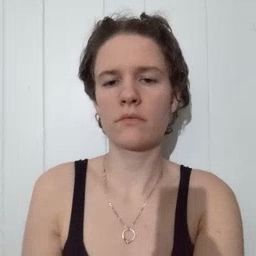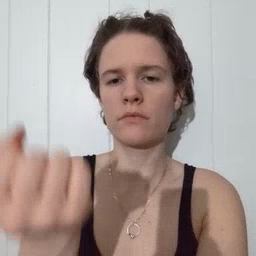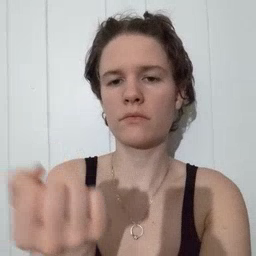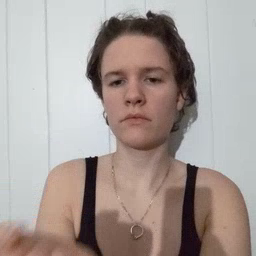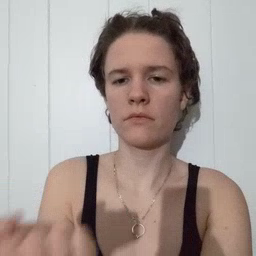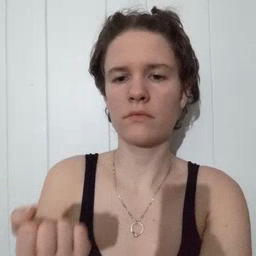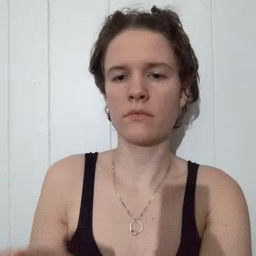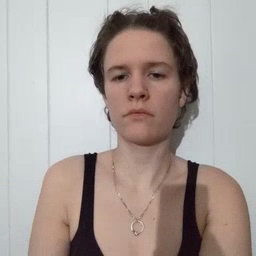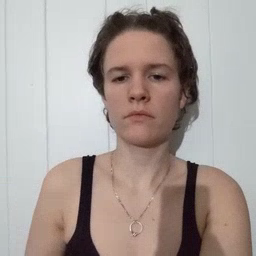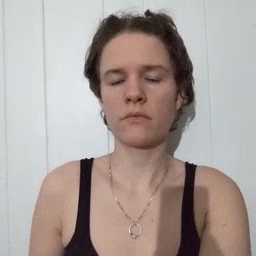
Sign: drawer